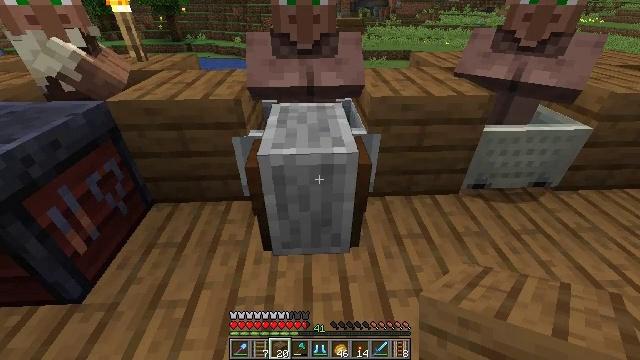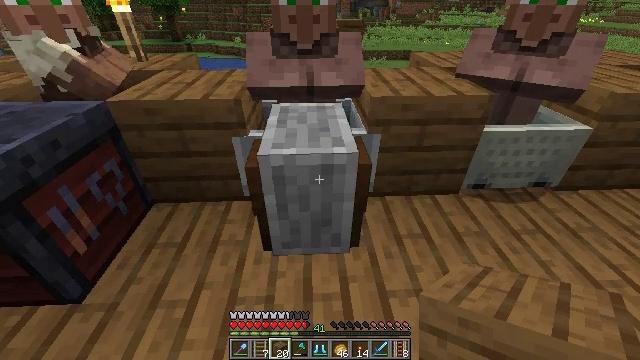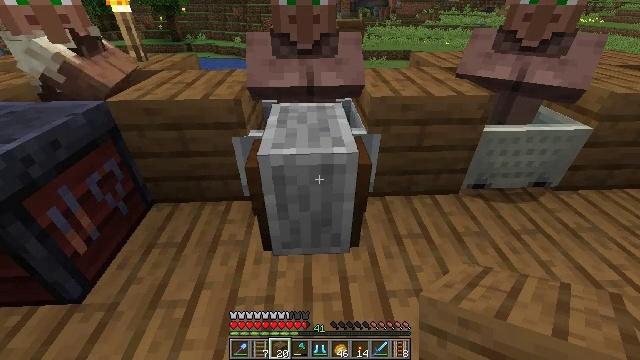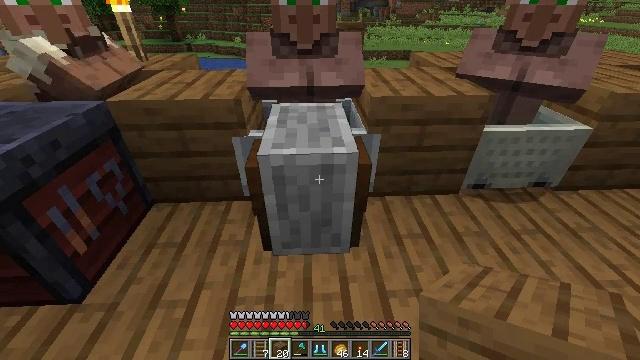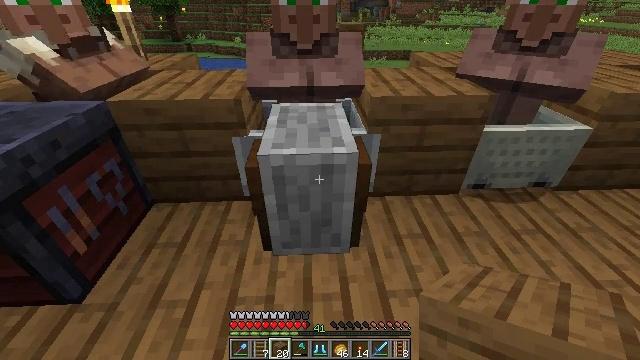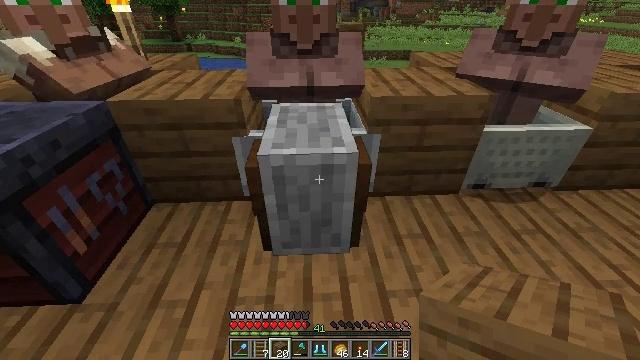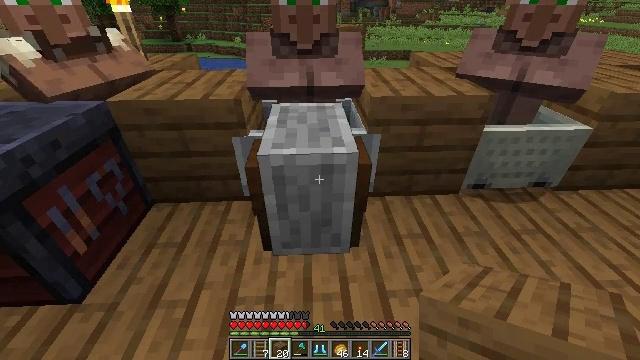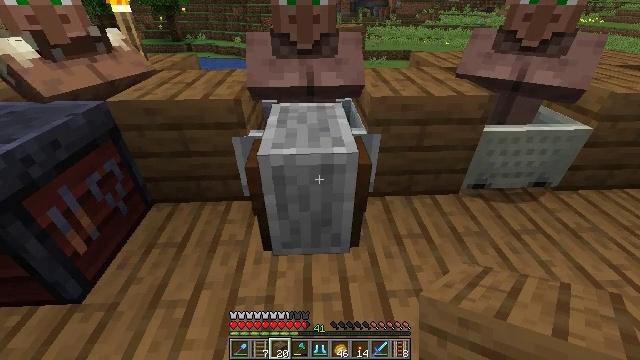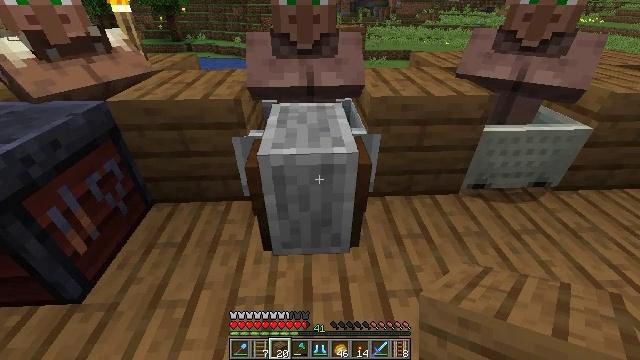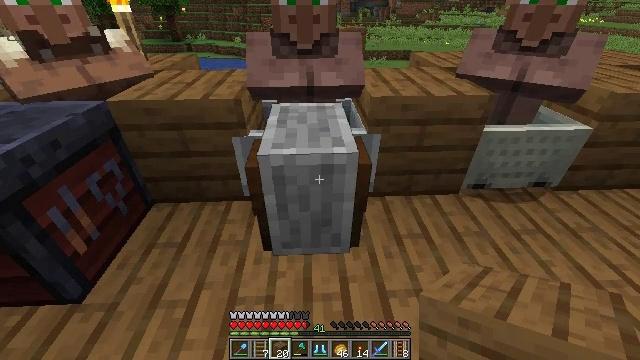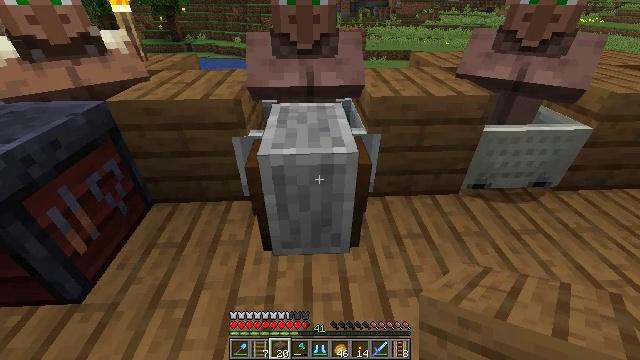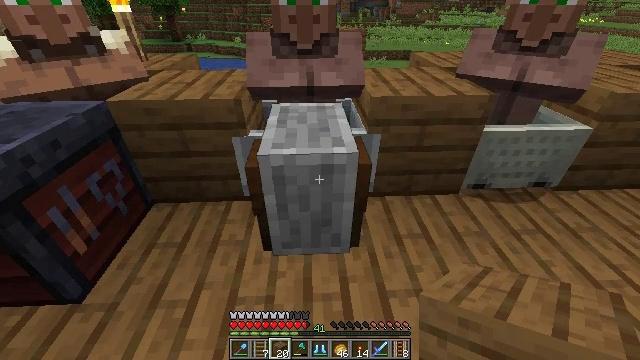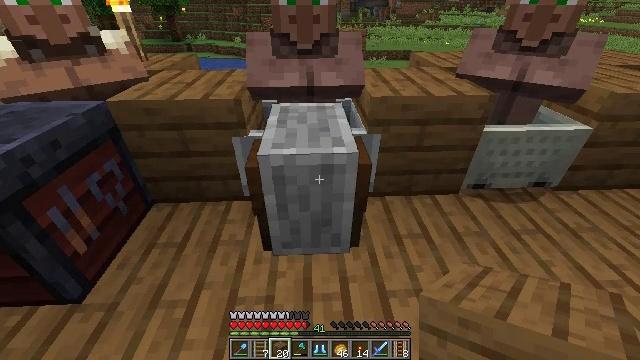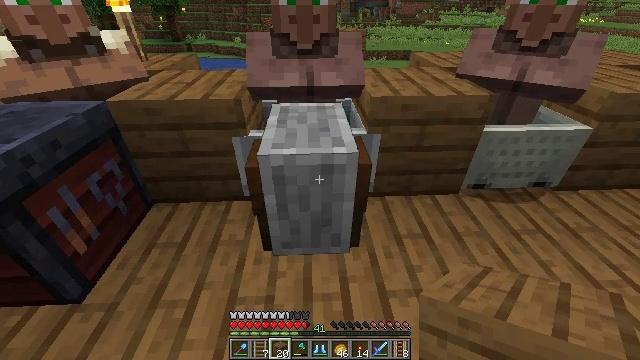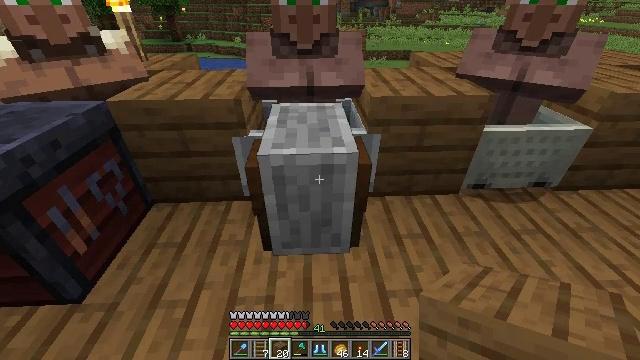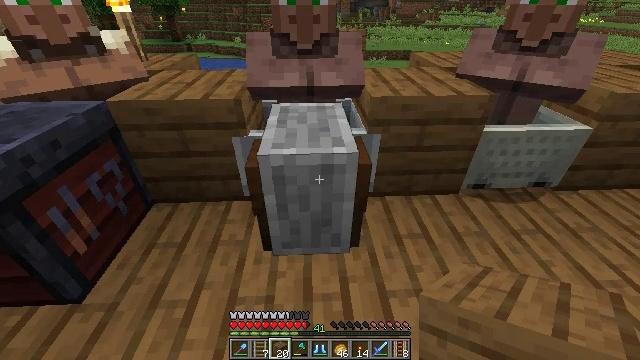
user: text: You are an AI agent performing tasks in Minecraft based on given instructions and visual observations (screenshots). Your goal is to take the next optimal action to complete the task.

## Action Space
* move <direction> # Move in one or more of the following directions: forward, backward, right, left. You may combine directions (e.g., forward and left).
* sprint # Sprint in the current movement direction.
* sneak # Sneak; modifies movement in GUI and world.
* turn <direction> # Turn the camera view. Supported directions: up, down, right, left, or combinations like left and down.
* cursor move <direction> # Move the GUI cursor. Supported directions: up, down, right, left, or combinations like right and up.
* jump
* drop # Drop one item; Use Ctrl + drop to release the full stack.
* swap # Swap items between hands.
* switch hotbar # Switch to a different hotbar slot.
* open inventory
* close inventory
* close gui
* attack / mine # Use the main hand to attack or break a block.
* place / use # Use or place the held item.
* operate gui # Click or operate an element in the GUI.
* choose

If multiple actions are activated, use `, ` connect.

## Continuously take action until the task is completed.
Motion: motion action
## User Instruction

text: Recycle the grindstone by mining it.
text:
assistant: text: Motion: no_op
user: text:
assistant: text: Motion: no_op
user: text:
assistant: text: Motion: no_op
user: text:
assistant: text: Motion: no_op
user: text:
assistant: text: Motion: no_op
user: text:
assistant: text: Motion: no_op
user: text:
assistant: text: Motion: no_op
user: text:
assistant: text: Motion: no_op
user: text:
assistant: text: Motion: no_op
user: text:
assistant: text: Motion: no_op
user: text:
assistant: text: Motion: no_op
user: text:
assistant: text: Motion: no_op
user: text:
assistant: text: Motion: no_op
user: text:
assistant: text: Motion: no_op
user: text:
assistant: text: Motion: no_op
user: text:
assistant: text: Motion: no_op
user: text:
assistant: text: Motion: no_op
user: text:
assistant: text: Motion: no_op
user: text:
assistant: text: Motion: no_op
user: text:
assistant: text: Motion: no_op
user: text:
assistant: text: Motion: no_op
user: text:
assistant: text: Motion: no_op
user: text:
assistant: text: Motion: no_op
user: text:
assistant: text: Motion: no_op
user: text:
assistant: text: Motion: no_op
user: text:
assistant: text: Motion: no_op
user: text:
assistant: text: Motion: no_op
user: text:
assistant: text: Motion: open inventory
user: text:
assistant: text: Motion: open inventory
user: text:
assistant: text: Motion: open inventory